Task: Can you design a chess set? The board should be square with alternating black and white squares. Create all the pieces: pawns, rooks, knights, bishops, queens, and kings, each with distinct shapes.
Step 2179:
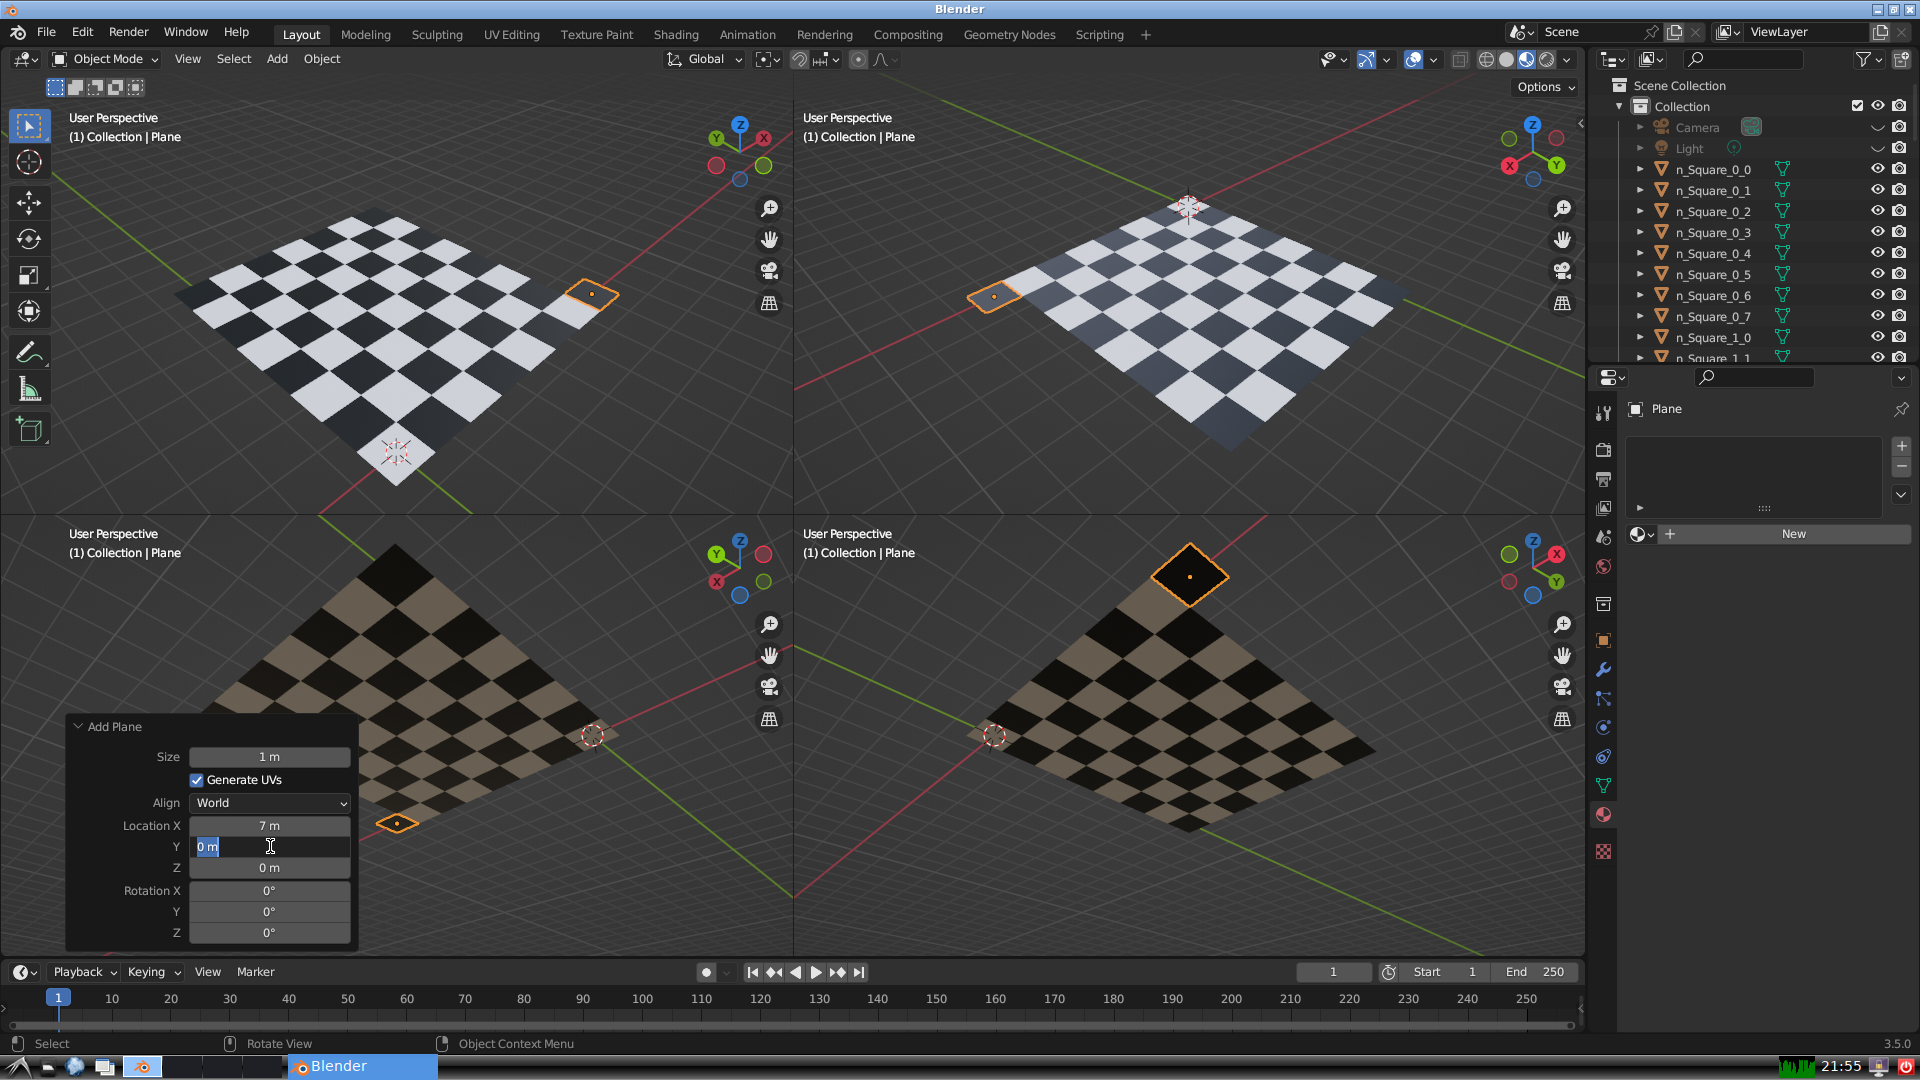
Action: input_text: 1.0